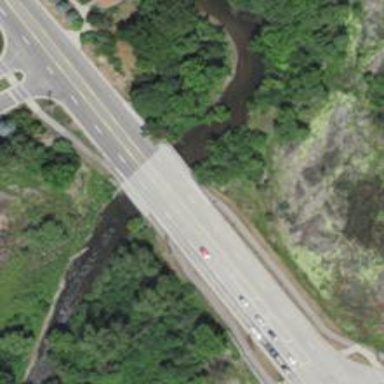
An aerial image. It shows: Footway bridge.